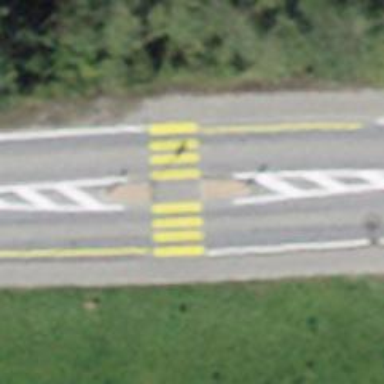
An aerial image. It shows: Uncontrolled crossing with pedestrian island.